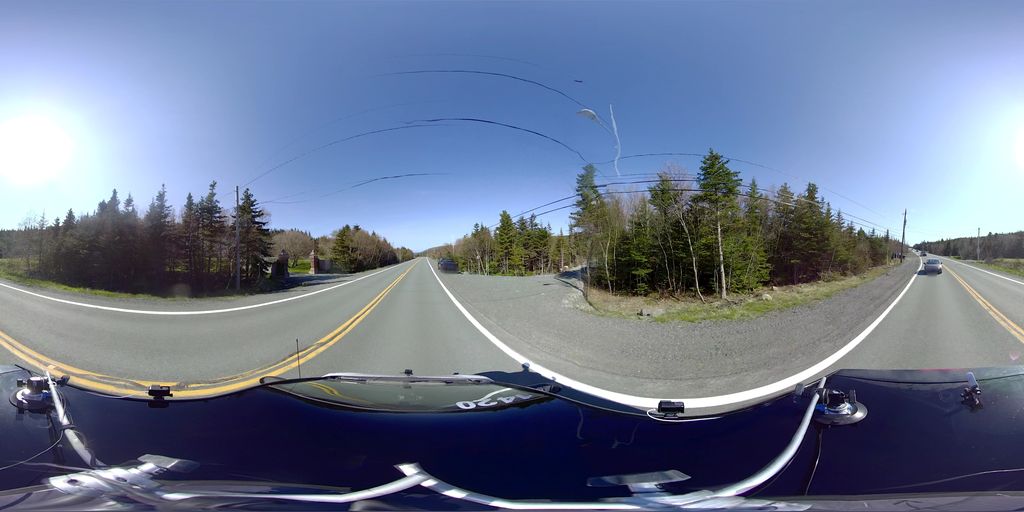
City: st_johns